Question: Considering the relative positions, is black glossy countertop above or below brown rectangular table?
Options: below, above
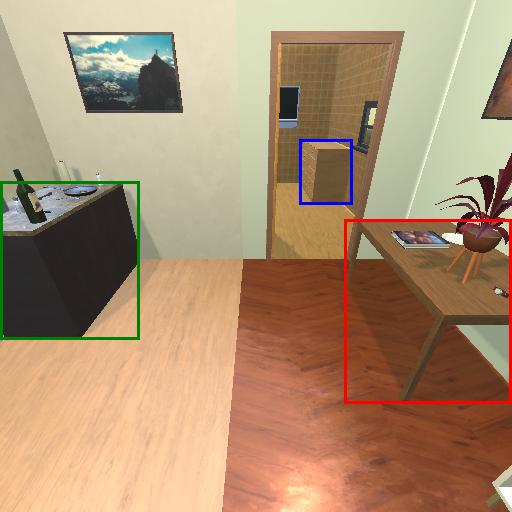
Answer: below